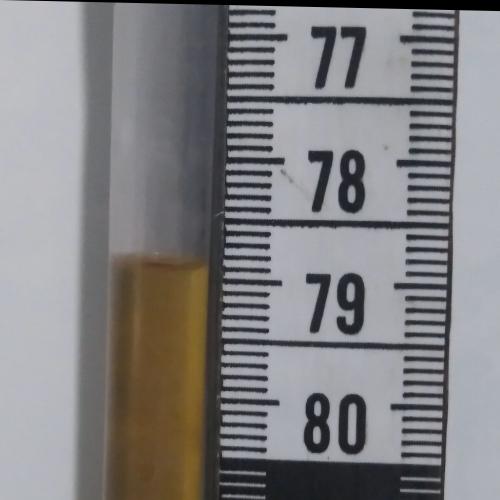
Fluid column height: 78.9 cm